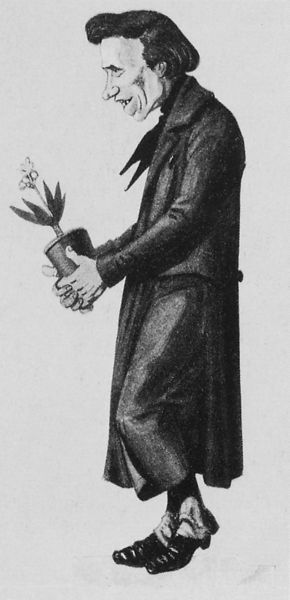
Titel: Figurinen zur Fastnachtsposse “Die Monumentskonkurrenz”
Künstler: Friedrich Pecht
Schlagwörter: kopf, mann, blume, mund, nase, schwarz, zeichnung, schal, hose, gesicht, halten, hände, haare, mantel, pflanze, blumentopf, lächeln, schuhe, spazieren, halstuch, wange, lächelnd, lachen, schwarzweiss, humor, karrikatur, zähne, träger, präsentieren, matnel